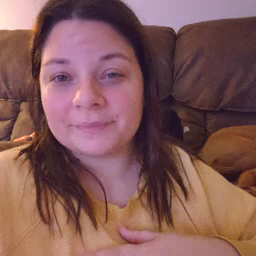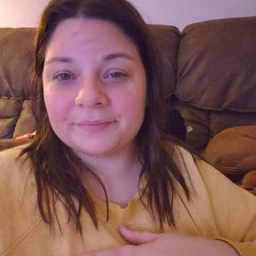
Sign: green